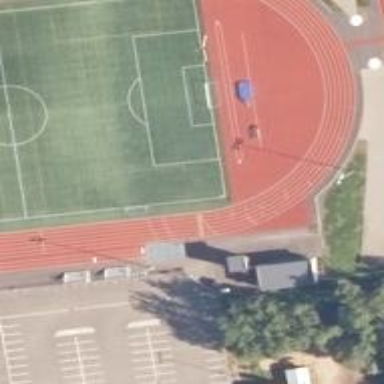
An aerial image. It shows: Track in leisure land.